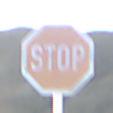
Verkehrszeichen: Stop
Umgebung: Outdoor, Nature
Tageszeit: SunriseSunset
Wetter: Clear
Licht: Natural
Jahreszeit: NotSpecified
Kontrast: HighContrast